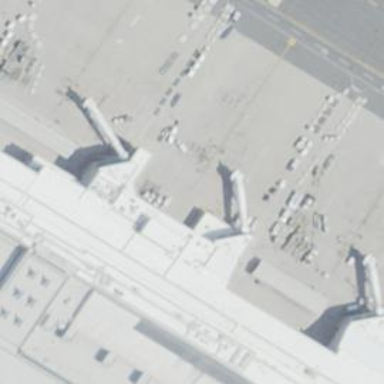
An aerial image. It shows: Airport gate.